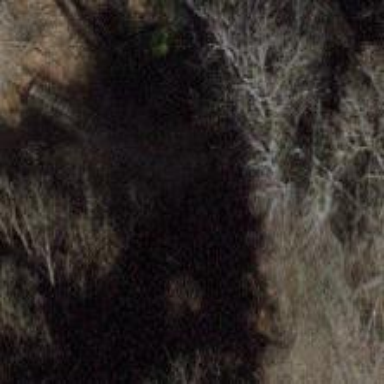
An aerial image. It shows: Path leading to bridge.